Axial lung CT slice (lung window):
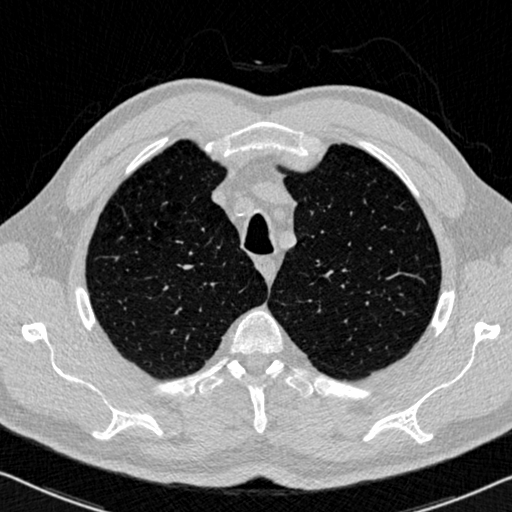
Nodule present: no